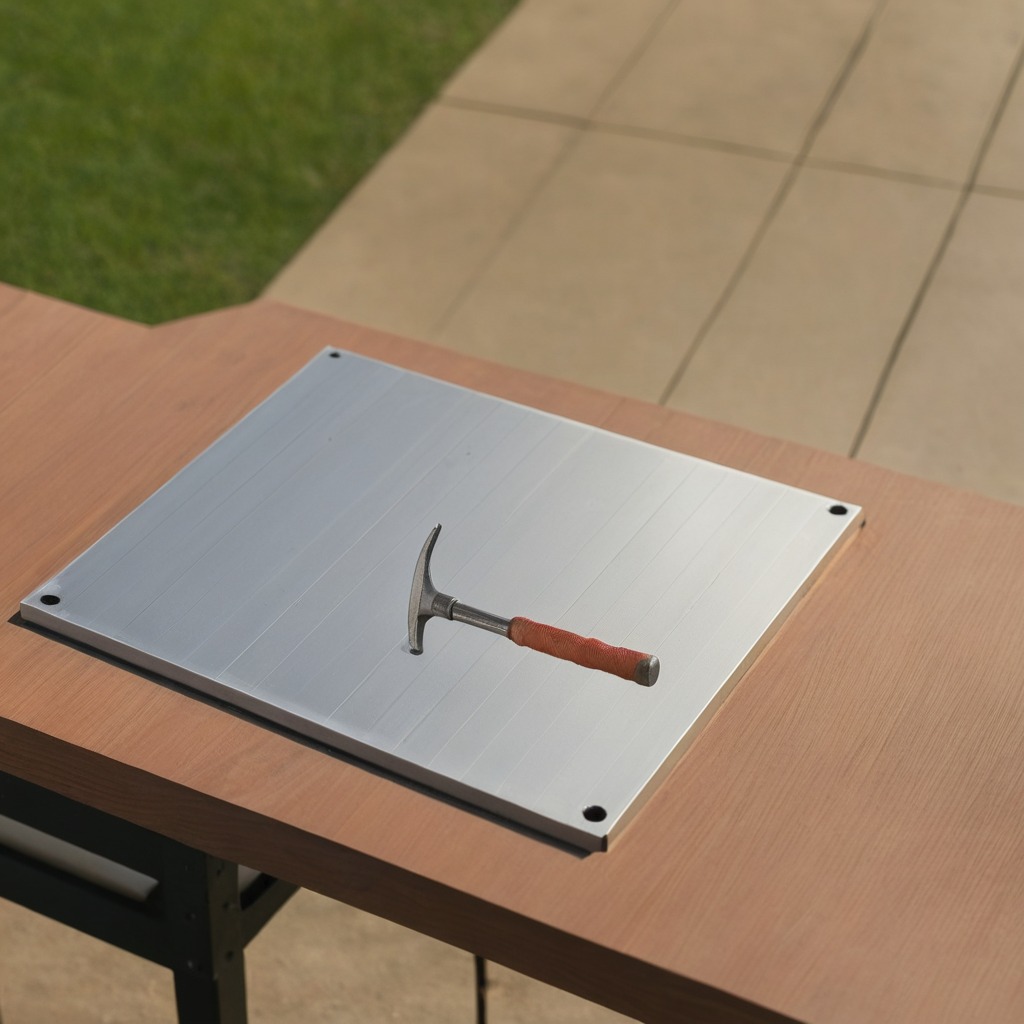
A hammer is lying on the textured surface of a clean utility table.